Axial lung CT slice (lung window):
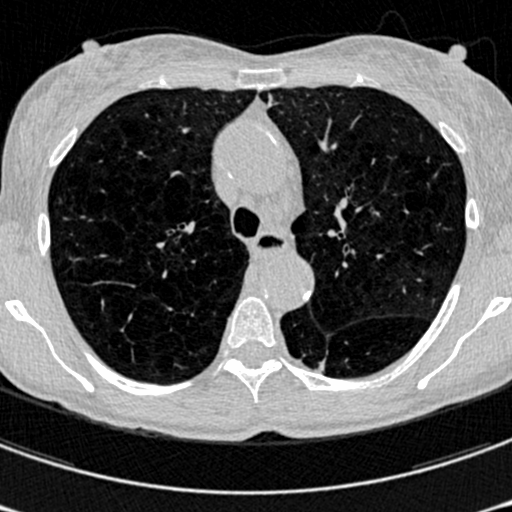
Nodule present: yes
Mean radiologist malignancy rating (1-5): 3